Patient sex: M
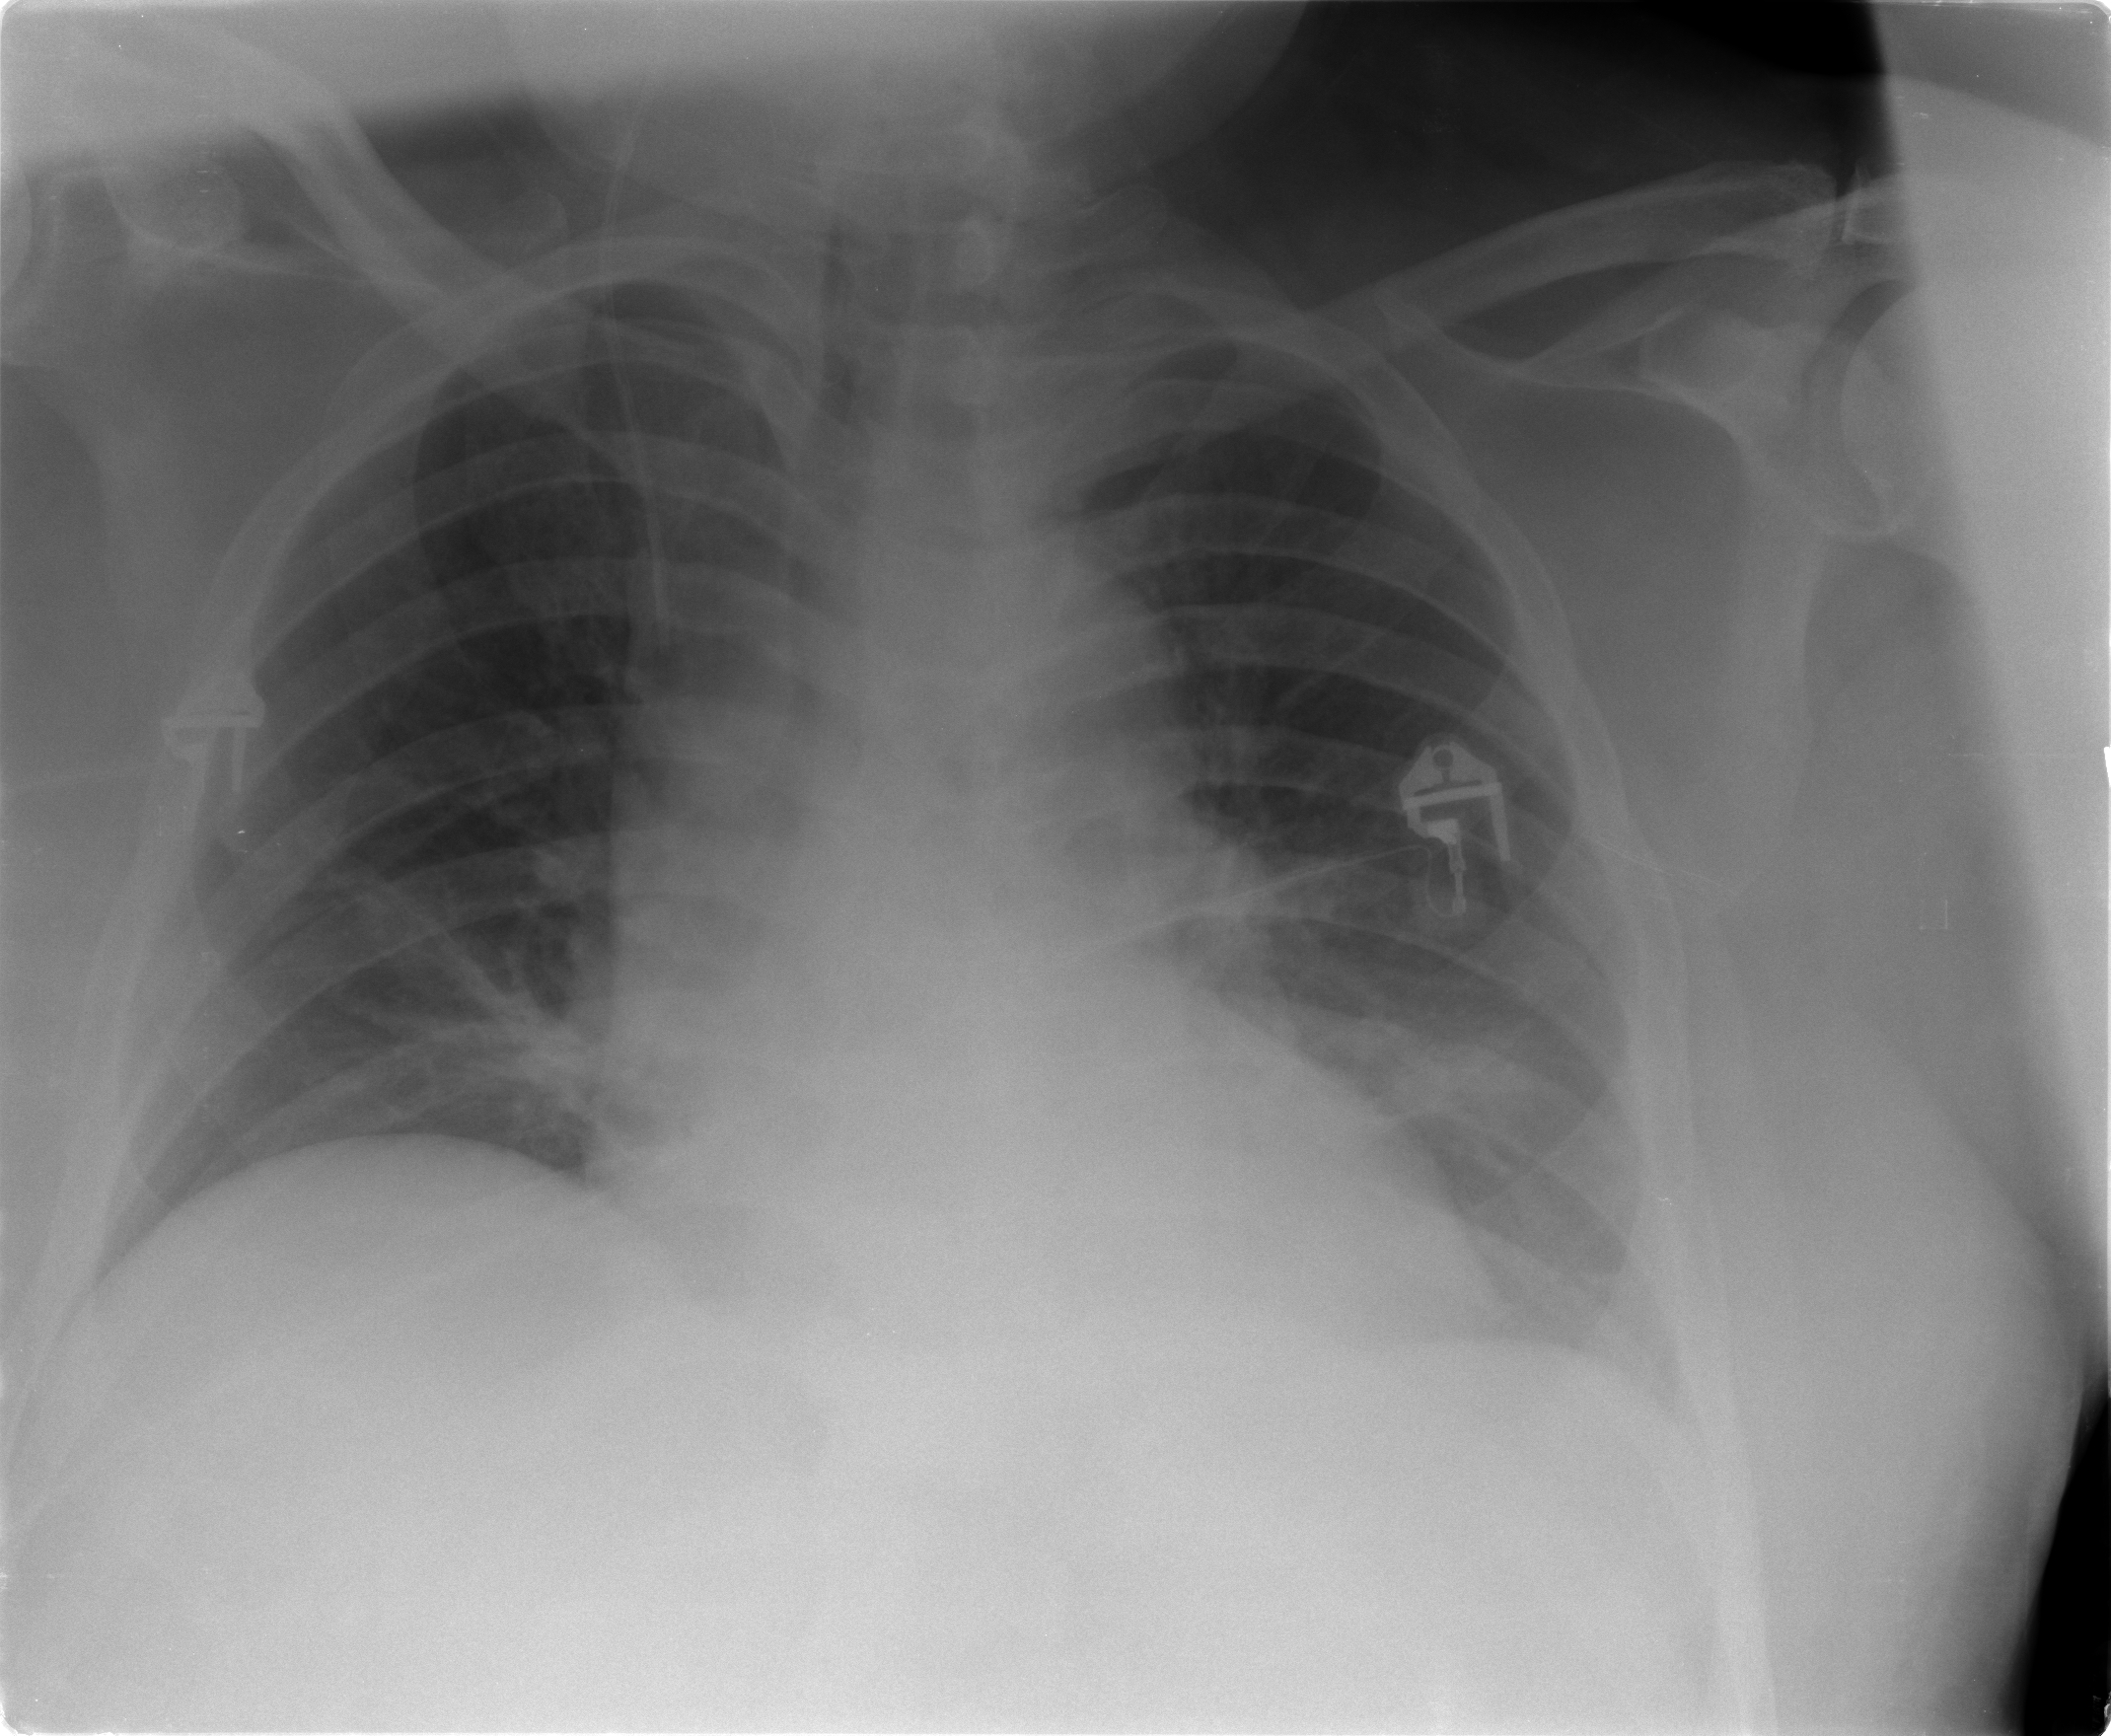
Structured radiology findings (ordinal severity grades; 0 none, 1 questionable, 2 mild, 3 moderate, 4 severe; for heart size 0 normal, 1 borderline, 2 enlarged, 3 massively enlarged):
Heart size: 2
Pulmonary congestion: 2
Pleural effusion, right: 0
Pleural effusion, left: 0
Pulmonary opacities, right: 1
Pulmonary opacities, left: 0
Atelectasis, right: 1
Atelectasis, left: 1